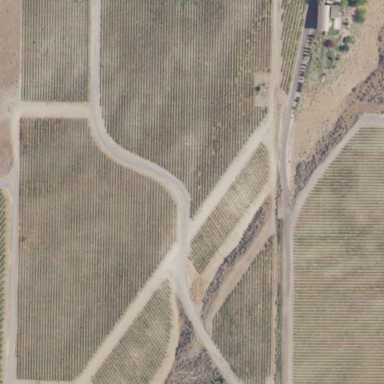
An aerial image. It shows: Vineyard with grape crops.